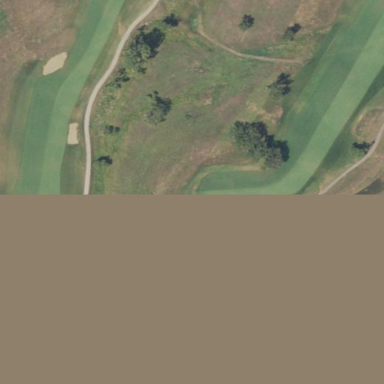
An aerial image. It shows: Golf rough area.